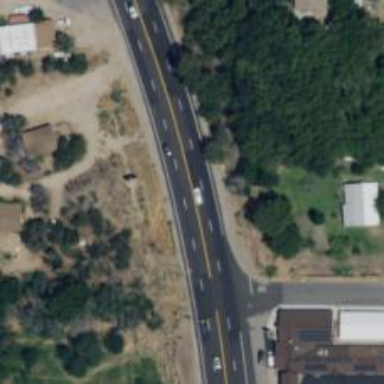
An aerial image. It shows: Asphalt road classified as trunk highway.